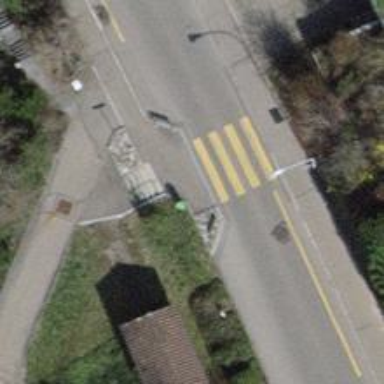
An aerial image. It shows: Kerb barrier.